Interaction volume radius: 5 \u00c5
Interaction volume height: 15 \u00c5
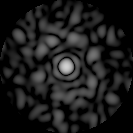
Disorder parameter: 0.8538